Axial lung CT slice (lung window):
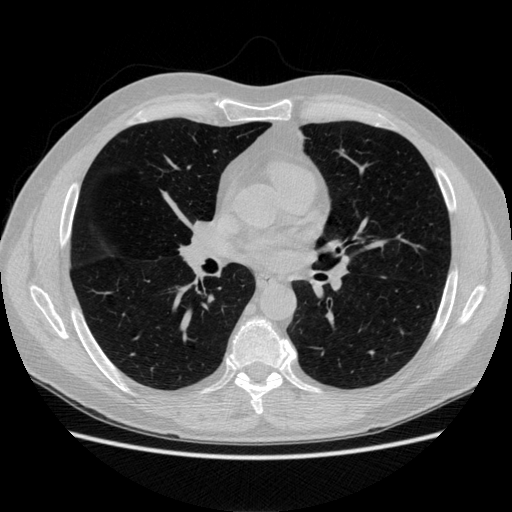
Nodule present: no